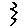
Label: zigzag